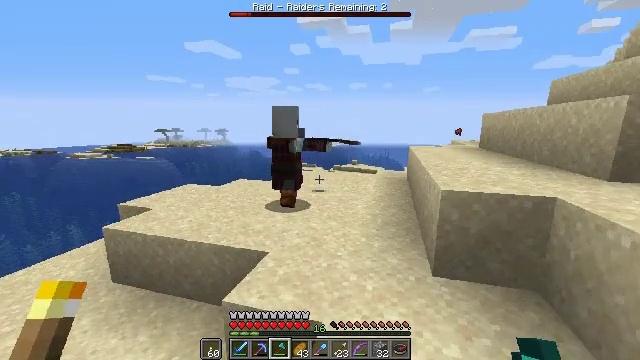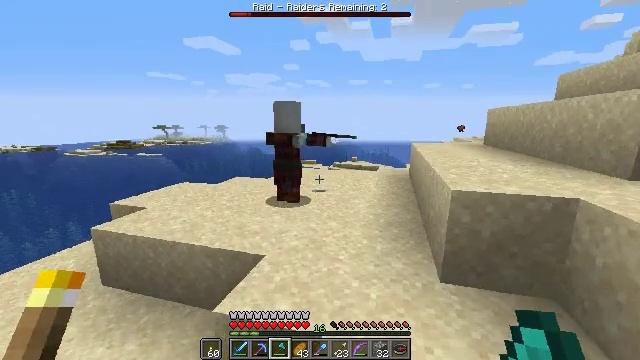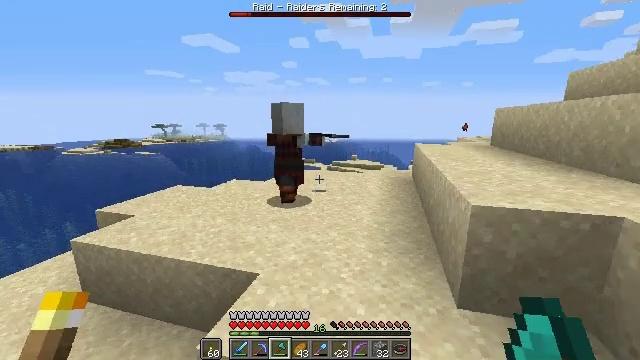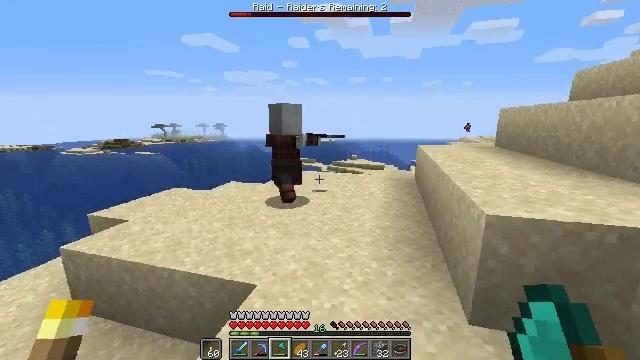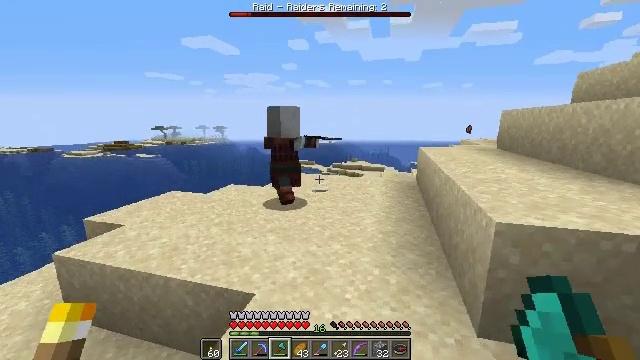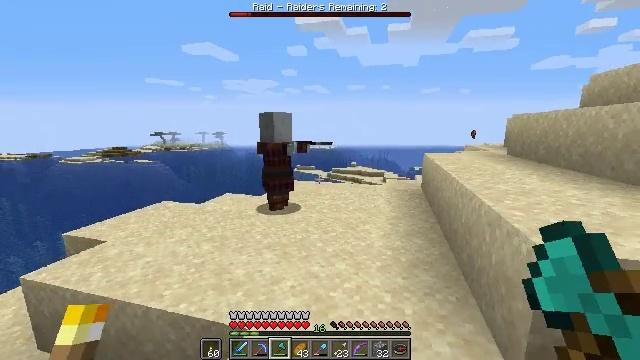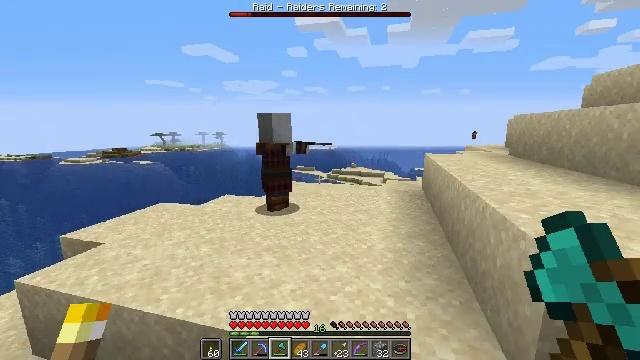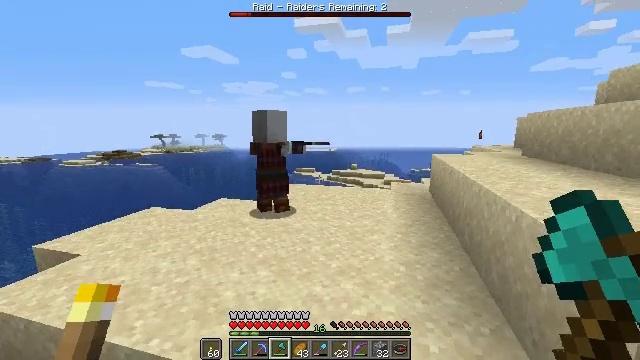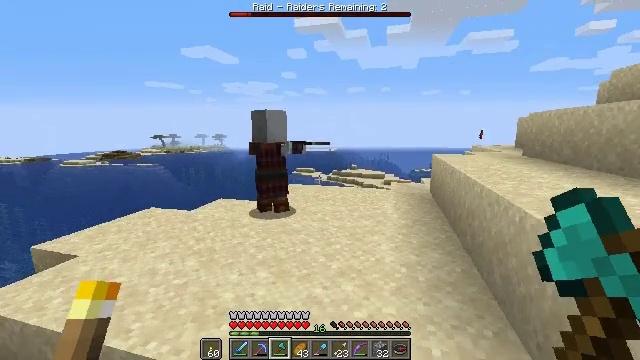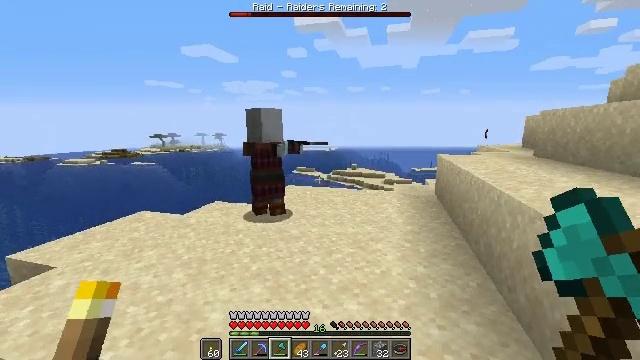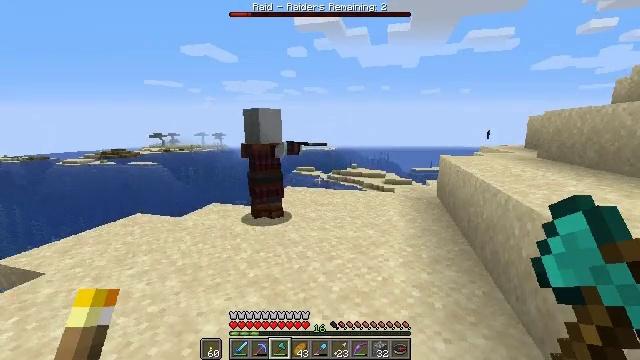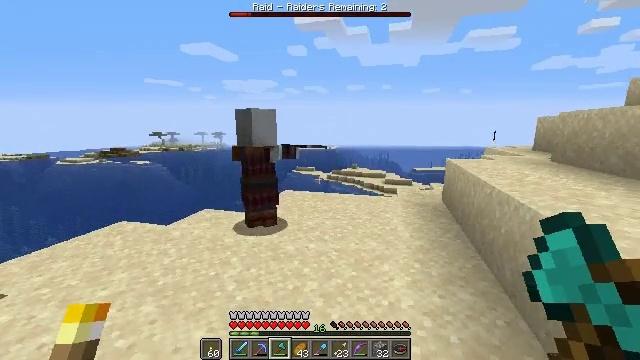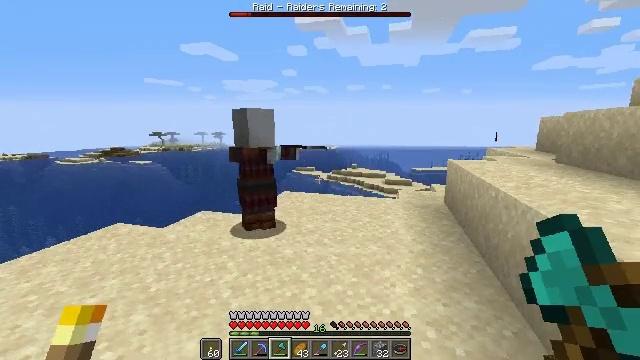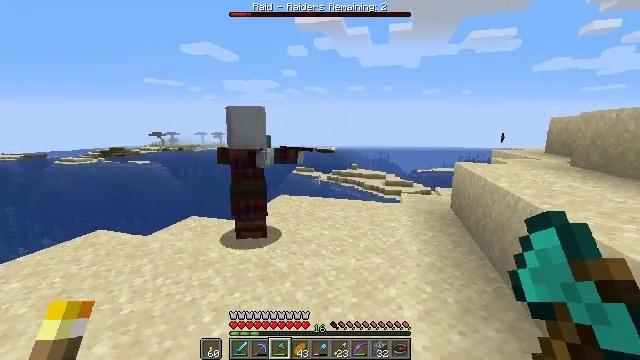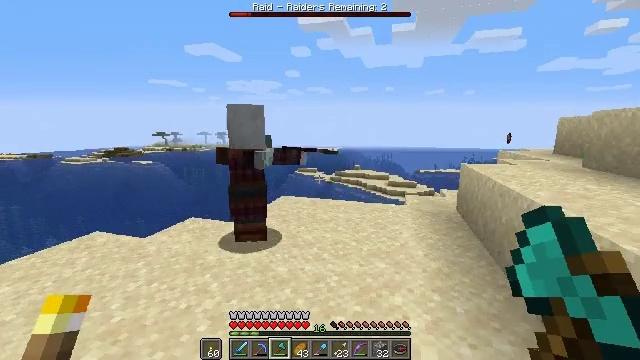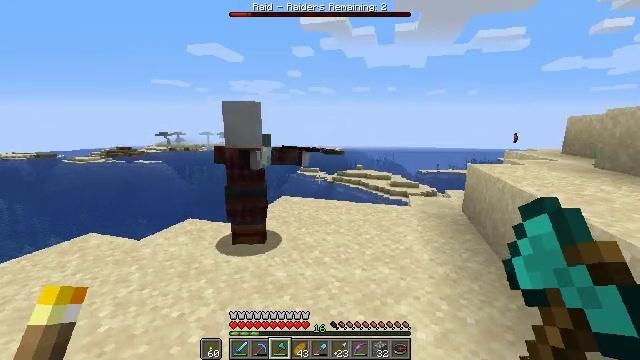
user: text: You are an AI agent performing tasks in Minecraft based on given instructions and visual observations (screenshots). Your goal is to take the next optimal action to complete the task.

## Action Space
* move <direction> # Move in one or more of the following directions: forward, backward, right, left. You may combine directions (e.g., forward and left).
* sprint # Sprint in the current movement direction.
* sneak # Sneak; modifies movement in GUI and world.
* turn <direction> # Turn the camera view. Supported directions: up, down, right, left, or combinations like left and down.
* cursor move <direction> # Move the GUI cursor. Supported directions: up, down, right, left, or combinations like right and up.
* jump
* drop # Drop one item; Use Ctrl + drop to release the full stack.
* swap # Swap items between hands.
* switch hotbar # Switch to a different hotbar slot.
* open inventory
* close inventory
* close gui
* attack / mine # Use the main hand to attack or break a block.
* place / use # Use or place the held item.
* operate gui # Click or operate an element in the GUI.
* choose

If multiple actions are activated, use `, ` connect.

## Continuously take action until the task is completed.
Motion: motion action
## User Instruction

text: Hunt the pillager.
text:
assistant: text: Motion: move forward
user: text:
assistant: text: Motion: move forward
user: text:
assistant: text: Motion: move forward
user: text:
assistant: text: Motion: move forward
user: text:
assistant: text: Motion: move forward, turn up
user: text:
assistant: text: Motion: move forward
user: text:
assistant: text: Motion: move forward
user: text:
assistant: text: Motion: move forward
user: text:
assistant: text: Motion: move forward
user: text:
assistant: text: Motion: move forward
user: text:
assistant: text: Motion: move forward
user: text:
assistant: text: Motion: move forward
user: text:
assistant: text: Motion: move forward
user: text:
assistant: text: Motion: move forward
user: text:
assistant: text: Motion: move forward
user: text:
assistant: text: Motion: move forward, turn left
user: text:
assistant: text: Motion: move forward, turn left and down
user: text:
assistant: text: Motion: move forward, turn left
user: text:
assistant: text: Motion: move forward, turn left
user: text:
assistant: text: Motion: move forward
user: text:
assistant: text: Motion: move forward, turn left
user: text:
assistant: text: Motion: move forward, turn left
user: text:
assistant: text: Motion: move forward, turn left and down
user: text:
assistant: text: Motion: move forward, turn left and down, attack / mine
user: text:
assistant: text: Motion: move forward, attack / mine
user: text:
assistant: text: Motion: move forward, attack / mine
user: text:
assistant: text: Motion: move forward
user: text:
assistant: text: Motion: move forward, turn right and down
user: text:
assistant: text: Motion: turn right